Question: Hi in the below code list of users with checkboxes.when I am selecting first user it's displaying correctly and same as second users also.
Now I want to return at a time to return first user and second user these two values I want to store into one variable.
'''
private class FriendListAdapter extends BaseAdapter
{
@SuppressWarnings("unused")
class ViewHolder {
TextView text;
ImageView icon;
CheckBox check1;
}
private LayoutInflater mInflater;
private Bitmap mOnlineIcon;
private Bitmap mOfflineIcon;
private FriendInfo[] friend = null;
public FriendListAdapter(Context context) {
super();
mInflater = LayoutInflater.from(context);
mOnlineIcon = BitmapFactory.decodeResource(context.getResources(), R.drawable.greenstar);
mOfflineIcon = BitmapFactory.decodeResource(context.getResources(), R.drawable.redstar);
}
public void setFriendList(FriendInfo[] friends)
{
this.friend = friends;
}
public int getCount() {
return friend.length;
}
public FriendInfo getItem(int position) {
return friend[position];
}
public long getItemId(int position) {
return 0;
}
public View getView(final int position, View convertView, ViewGroup parent) {
final ViewHolder holder;
if (convertView == null)
{
convertView = mInflater.inflate(R.layout.grouplist, null);
holder = new ViewHolder();
holder.text = (TextView) convertView.findViewById(R.id.text);
holder.icon = (ImageView) convertView.findViewById(R.id.icon);
holder.check1 = (CheckBox)convertView.findViewById(R.id.checkBox1);
convertView.setTag(holder);
}
else {
holder = (ViewHolder) convertView.getTag();
}
holder.text.setText(friend[position].userName);
holder.icon.setImageBitmap(friend[position].status == STATUS.ONLINE ? mOnlineIcon : mOfflineIcon);
checkBoxState = new boolean[friend.length];
holder.check1.setChecked(checkBoxState[position]);
holder.check1.setOnCheckedChangeListener(new OnCheckedChangeListener(){
public void onCheckedChanged(CompoundButton buttonView, boolean isChecked) {
checkBoxState[position]=isChecked;
if(isChecked){
check=friend[position].userName;
}
Toast.makeText(getApplicationContext(),friend[position].userName+"checked", Toast.LENGTH_LONG).show();
}
});
return convertView;
}
}
'''
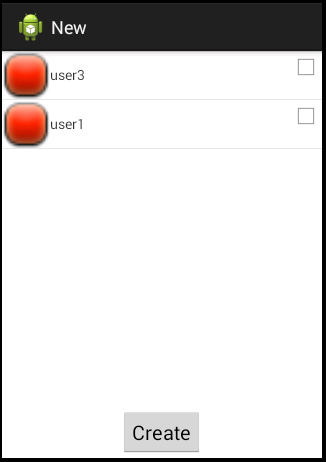
Answer: To get the selected items in your 'ListView' use this:
'''
List<String> checkUsers = new ArrayList<String>();
SparseBooleanArray checkedPositions = listView.getCheckedItemPositions();
for (int i = 0; i < yourListView.getCount(); i++) {
if (checkedPositions.get(i) == true) {
checkUsers.add(yourListView.get(i));
}
}
'''
Then you have all the checked users from your 'ListView' in a List. If you are able to use the 'ListView' for your purposes then ok. If not, you could add all the items in a string separated by a character, for example "-" like this:
'''
String users = "";
for(int i = 0; i<checkUsers.size(); i++){
if(i = 0){
users = checkUsers.get(i);
}else{
users = users + "-" + checkUsers.get(i);
}
}
'''
And you will have all the users in the same string separated by "-". This way you will be able the split the users again and use the one by one.
Hope it helps! Good Luck!